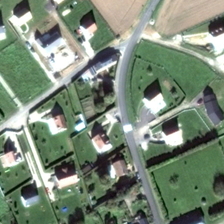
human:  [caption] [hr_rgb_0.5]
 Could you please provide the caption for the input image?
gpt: many buildings and green plants are in a medium residential area .

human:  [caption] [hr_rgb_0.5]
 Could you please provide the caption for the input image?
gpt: many buildings and green plants are in a medium residential area .

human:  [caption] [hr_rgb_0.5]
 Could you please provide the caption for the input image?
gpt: many buildings and green plants are in a medium residential area .

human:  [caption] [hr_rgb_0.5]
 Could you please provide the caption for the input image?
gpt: many buildings and green plants are in a medium residential area .

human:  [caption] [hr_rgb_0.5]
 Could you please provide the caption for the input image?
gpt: many buildings and green plants are in a medium residential area .